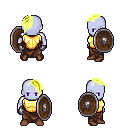
a pixel art fantasy rpg character, male body template, dark elf, purple skin, gold chest armor, robe skirt, gold long mohawk hairstyle, metal gloves, brown shoes, shield, four views (front, back, left, right), 2x2 character sprite sheet, small pixel art, hard edges, no anti-aliasing